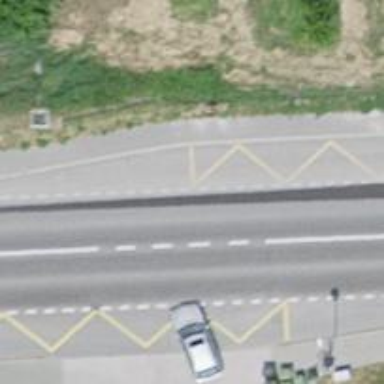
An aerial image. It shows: Bus stop with platform for public transport.